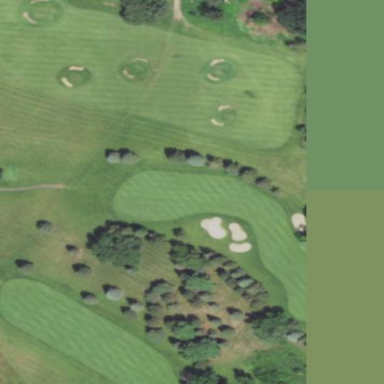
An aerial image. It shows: Grassy area used as driving range for golf.